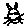
Label: cat